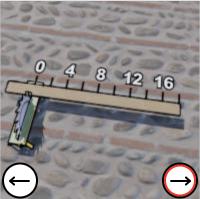
Task: length
Answer: 18
First scale value: 4.0